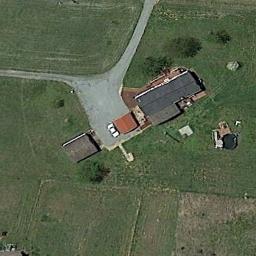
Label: sparse_residential